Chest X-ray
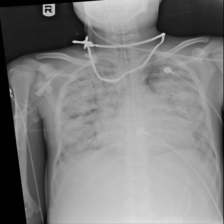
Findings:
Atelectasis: negative
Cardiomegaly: negative
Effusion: negative
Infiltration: positive
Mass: negative
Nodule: negative
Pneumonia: positive
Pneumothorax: negative
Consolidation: negative
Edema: negative
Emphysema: negative
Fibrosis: negative
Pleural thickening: negative
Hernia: negative